【题型】选择题　【知识点】函数　【难度】easy
某工厂近6年来生产某种产品的情况：前3年年产量的增长速度越来越快，后3年年产量保持不变．则可以描述该厂近6年这种产品的总产量$c$随时间$t$变化的图象是（\quad）
\vspace{0.5em}
\noindent
A. \quad

B. \quad

C. \quad

D.

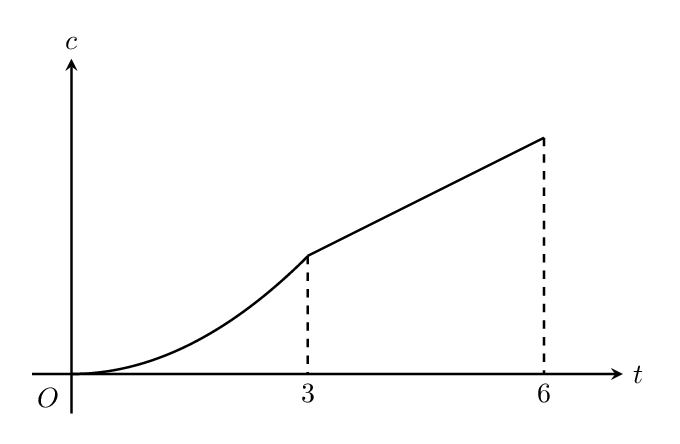
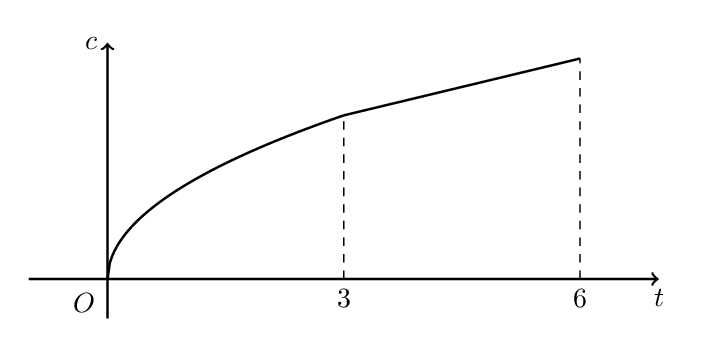
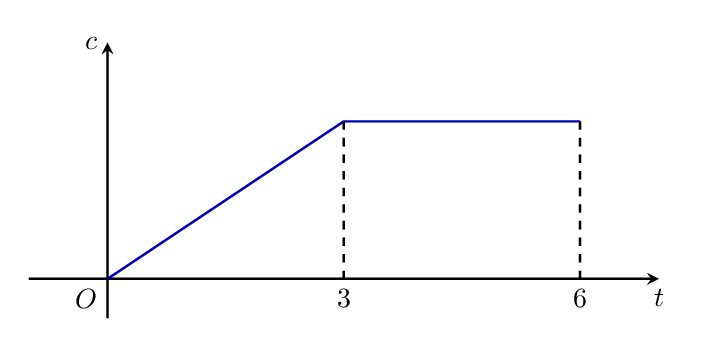
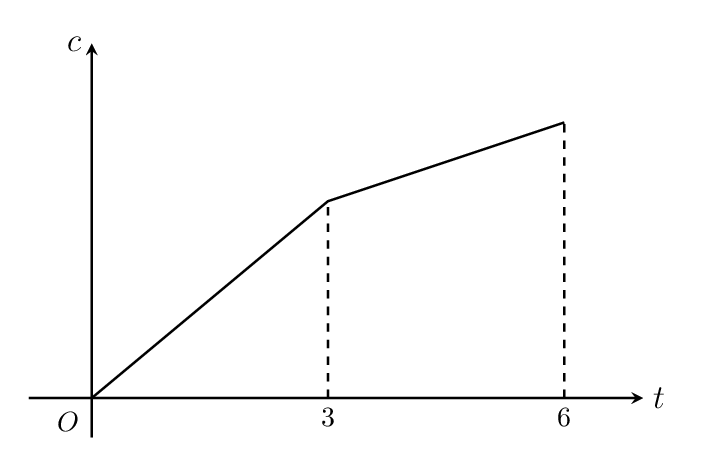
【解答】
\noindent
\textbf{【答案】$A$}\\
\noindent
\textbf{【解析】}$\because$前3年年产量的增长速度越来越快，$\therefore$当$0\leq t\leq3$时，总产量增长速度越来越快，图象上升的速度越来越快.\\
\noindent
又后3年年产量的增长速度保持不变，$\therefore$当$3< t\leq6$时，图象的上升速度不变，图象为直线型，且$c$随$t$的增大而增大.\\
\noindent
\textbf{故选：$A$.}